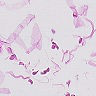
Metastatic tissue present: no